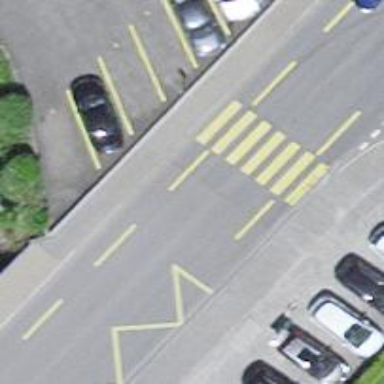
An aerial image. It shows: Public transport stop position.